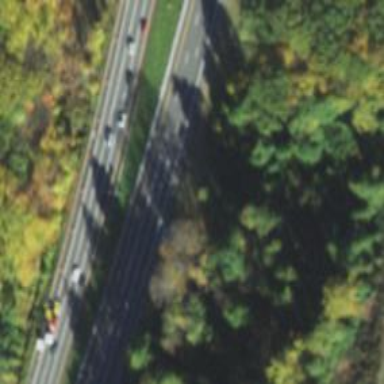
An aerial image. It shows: Asphalt motorway.